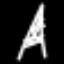
Label: The Eiffel Tower